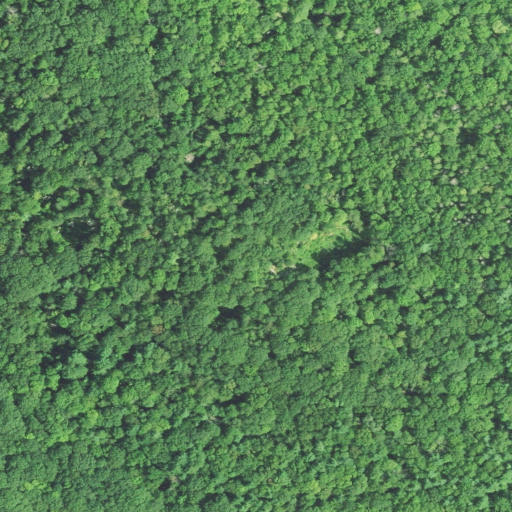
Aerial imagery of mountain in Connecticut named Mount Prospect containing deciduous forest and mixed forest